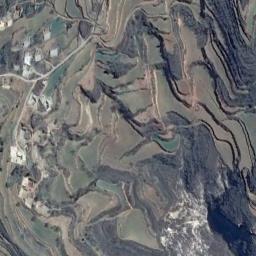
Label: terrace